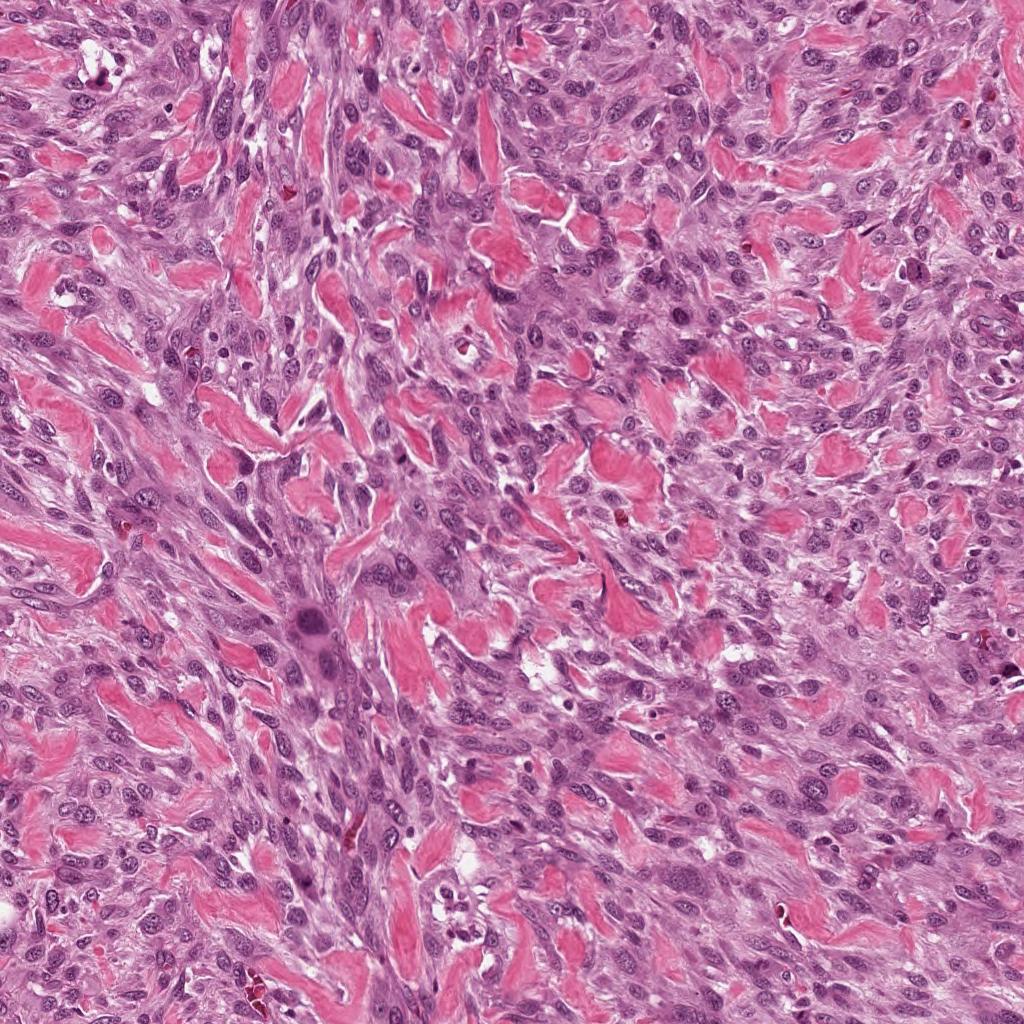
Label: Viable